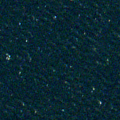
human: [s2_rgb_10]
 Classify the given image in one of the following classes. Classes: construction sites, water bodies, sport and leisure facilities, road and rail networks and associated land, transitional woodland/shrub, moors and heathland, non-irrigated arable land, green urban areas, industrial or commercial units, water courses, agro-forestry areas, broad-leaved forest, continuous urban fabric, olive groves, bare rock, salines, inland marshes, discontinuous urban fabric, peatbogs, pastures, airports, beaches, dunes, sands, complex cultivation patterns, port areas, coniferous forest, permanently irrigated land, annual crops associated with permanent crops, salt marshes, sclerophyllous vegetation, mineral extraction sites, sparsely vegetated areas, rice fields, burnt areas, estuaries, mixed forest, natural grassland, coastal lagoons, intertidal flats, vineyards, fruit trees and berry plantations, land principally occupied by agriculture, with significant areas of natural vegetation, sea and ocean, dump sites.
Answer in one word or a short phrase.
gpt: sea and ocean